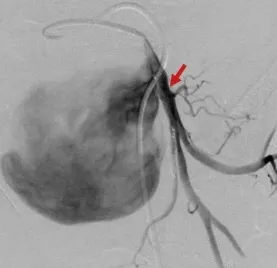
Findings of endovascular repair. . (b) Embolization with AVP was performed proximal to the internal iliac artery (yellow arrow indicates inflow vessel) and distal to bifurcation of the outflow vessel (red arrows).
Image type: radiology (ct)